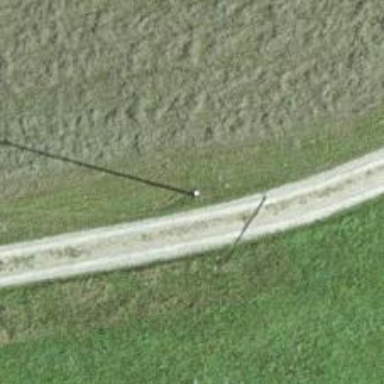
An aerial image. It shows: Minor power line.